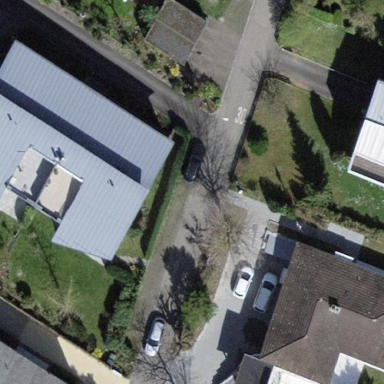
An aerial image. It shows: Building with tiled roof.